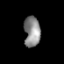
Tissue: prostate
Cell type: T cells
Senescence score: 0.3286
Nuclear area (px): 488
Mean DAPI intensity: 137.164